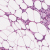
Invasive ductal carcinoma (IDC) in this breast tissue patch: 1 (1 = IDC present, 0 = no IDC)